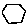
Label: hexagon